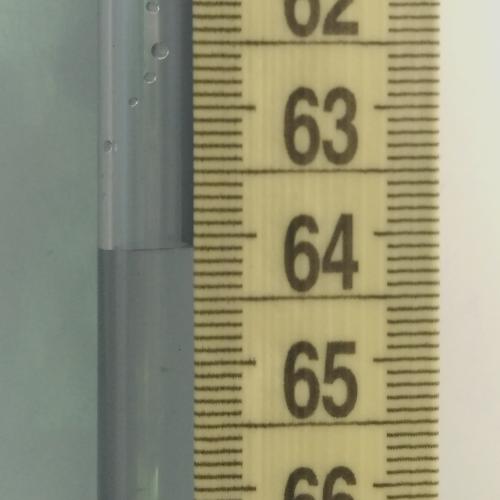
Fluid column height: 64.1 cm